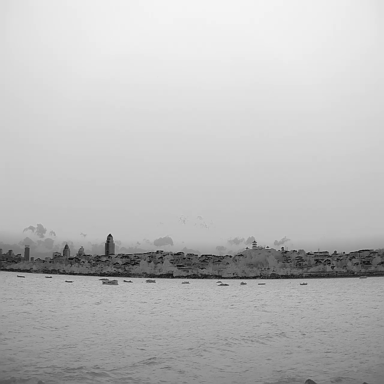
There are ten bulk_carriers in the infrared image.